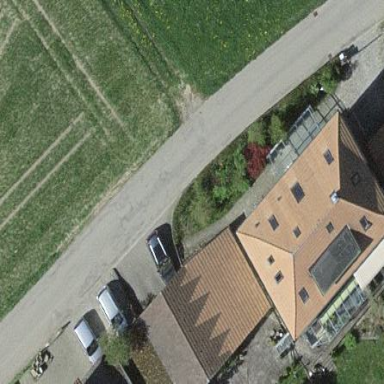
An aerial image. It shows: Garage building.